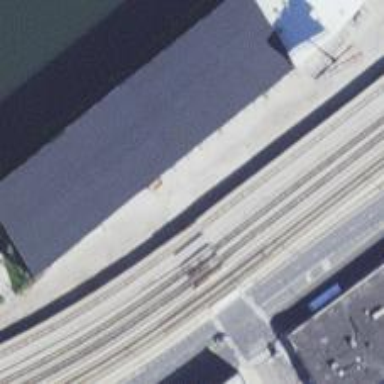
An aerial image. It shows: Railway siding with rails.